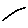
Label: line